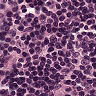
Metastatic tissue present: yes